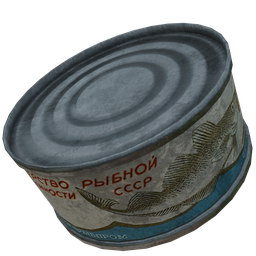
Label: tools